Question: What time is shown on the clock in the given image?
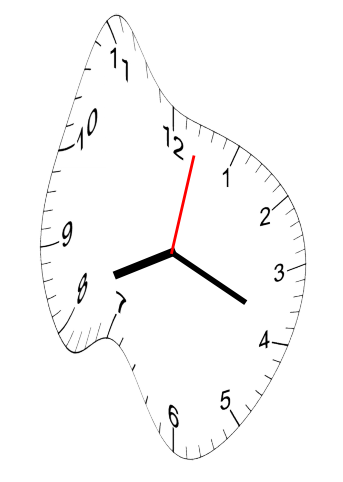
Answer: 08:19:02